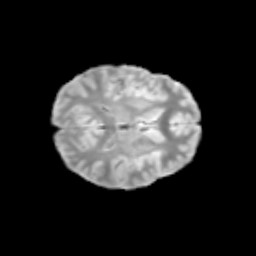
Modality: T2w
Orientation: axial
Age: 11
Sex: female
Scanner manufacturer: siemens
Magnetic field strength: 3 T
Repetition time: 3.8 s
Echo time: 0.07 s